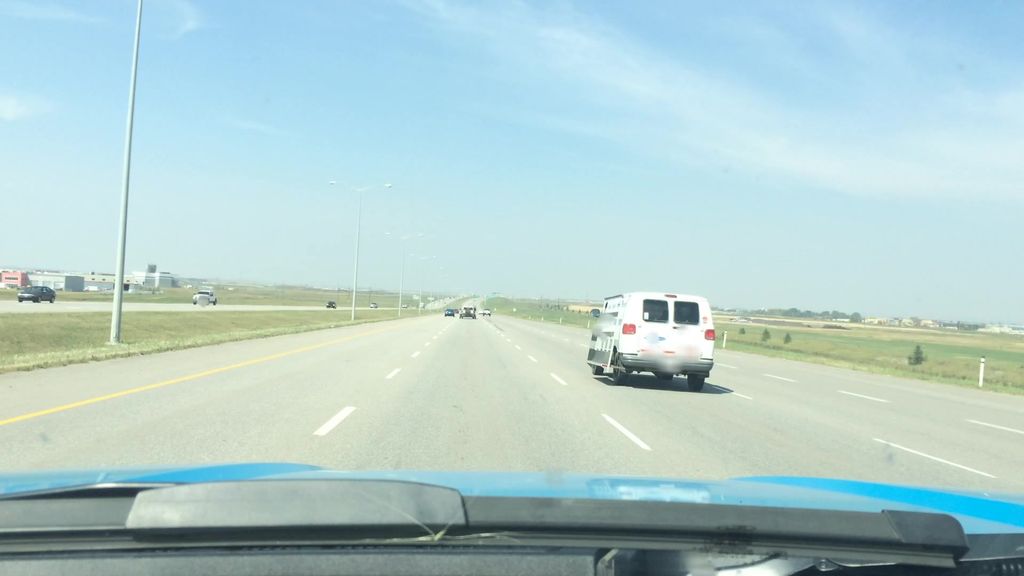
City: calgary